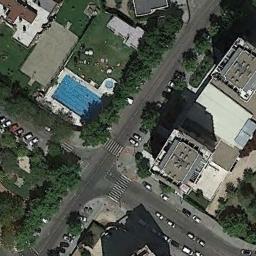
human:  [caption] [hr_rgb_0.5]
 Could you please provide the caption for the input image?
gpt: There are many different shapes of buildings beside the intersection .

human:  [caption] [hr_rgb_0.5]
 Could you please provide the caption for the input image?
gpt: The car stopped on the left side of the intersection .

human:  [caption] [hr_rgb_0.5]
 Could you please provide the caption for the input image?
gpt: There are several moving vehicles on the road at the intersection, And there are many houses with swimming pools and many trees around the intersection .

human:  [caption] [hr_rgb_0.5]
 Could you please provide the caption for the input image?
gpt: An intersection with normal traffic located in a medium residential area with some green areas .

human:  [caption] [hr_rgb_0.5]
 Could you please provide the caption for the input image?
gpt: There are some green trees and a swimming pool beside the intersection .